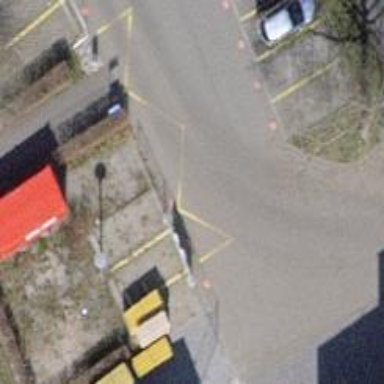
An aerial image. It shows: Bus stop with designated public transport stop position.